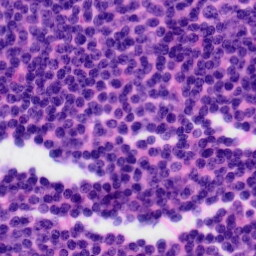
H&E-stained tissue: Tonsil